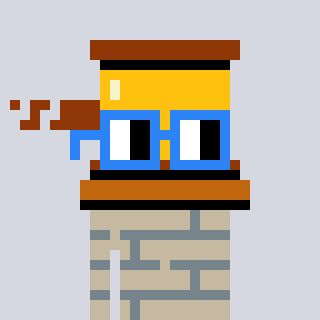
a pixel art character with square blue glasses, a gavel-shaped head and a bege-colored body on a cool background